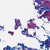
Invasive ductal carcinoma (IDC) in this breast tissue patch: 0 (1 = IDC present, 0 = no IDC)